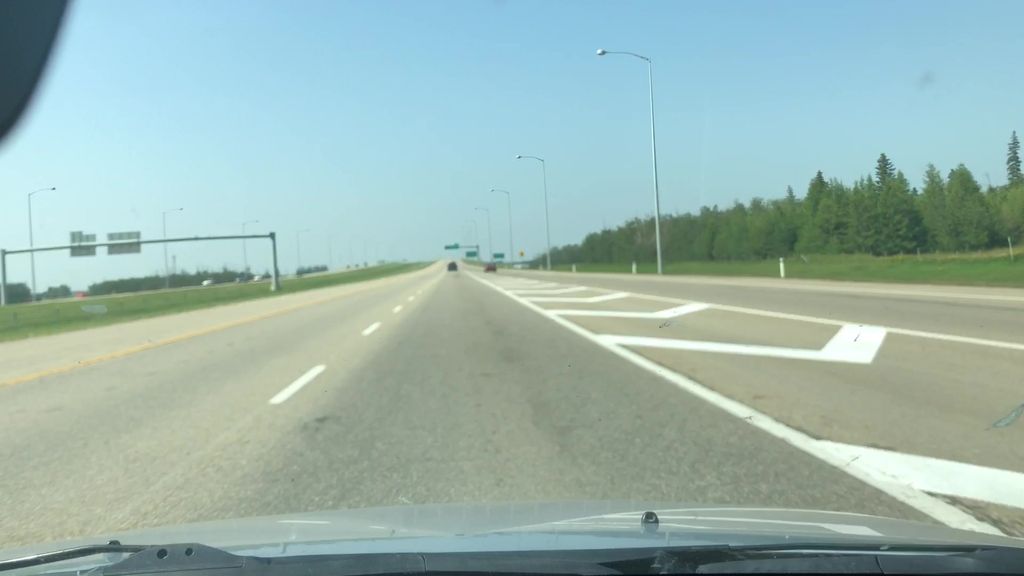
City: edmonton